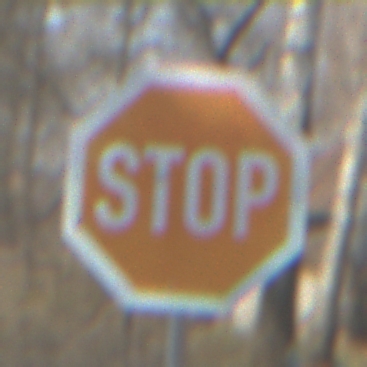
Verkehrszeichen: Stop
Umgebung: Outdoor, Suburban
Tageszeit: MorningAfternoon
Wetter: PartlyCloudy
Licht: Natural
Jahreszeit: NotSpecified
Kontrast: HighContrast